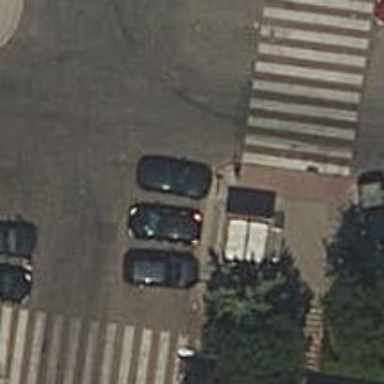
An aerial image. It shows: Subway entrance.